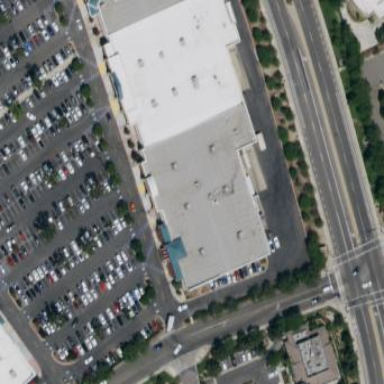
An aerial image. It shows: Flat roof retail building.